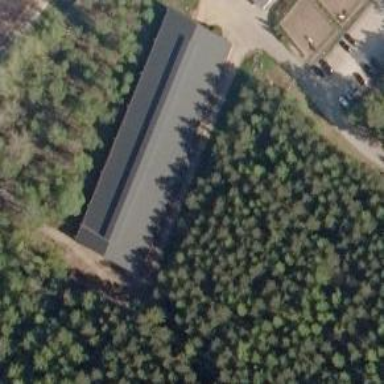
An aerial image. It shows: Manege building.